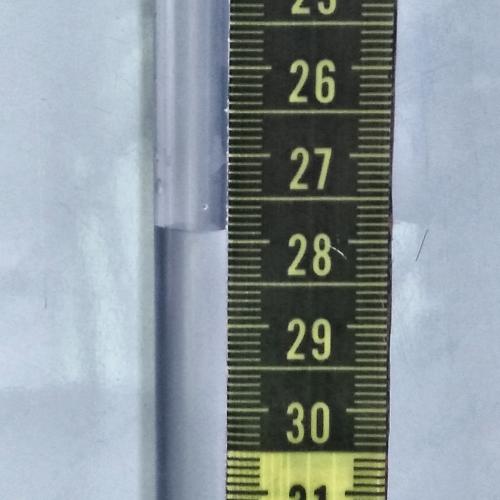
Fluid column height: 27.9 cm